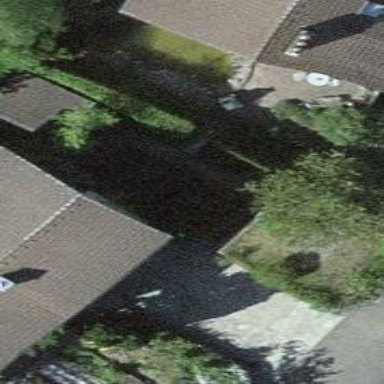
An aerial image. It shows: Garage building.